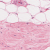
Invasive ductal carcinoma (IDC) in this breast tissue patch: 0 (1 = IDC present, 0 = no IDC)